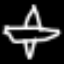
Label: airplane